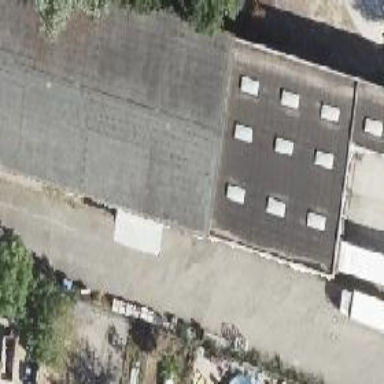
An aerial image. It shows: Industrial building.